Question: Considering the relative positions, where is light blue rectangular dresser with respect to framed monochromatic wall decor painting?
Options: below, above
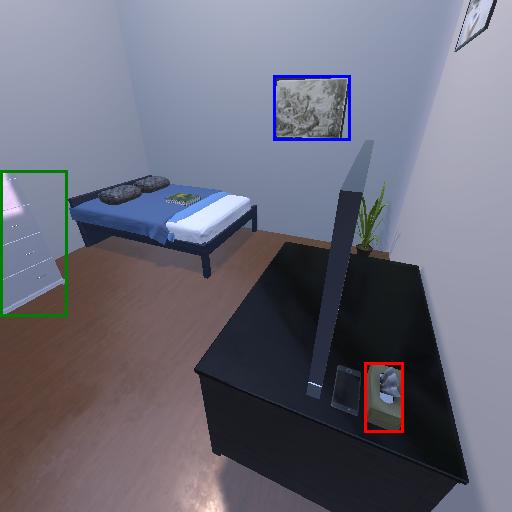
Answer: below